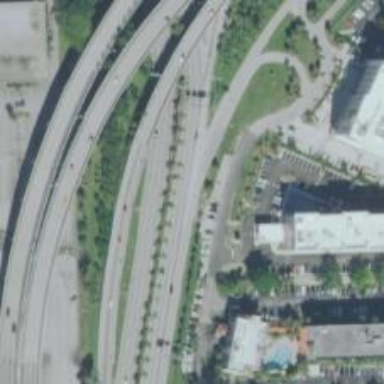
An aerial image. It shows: Trunk link highway.